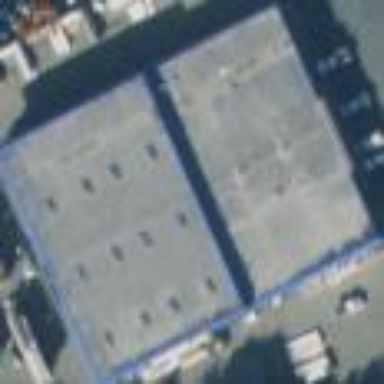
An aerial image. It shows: Hardware shop inside building.